Question: I had a look at the windows 8 app development resources and there are always this fency layouts with different templated items (see below) but I could not find a sample how this should be done.

Does anyone have a sample or even know how to do it?
Maybe the question is a little bit to unclear.
I want to know how the designs you can see in all the Windows 8 demo apps and in the image above are done. For example often there are different headlines (friends, restaurants, wishlist,...) with lists below. This lists contain sometimes images that are, lets say 10x10, and others are 20x10 (see 3 col in the image). Is there a build in and easy way to achieve this or do they just stack lists and templates (using stackpanels and such things) somehow?
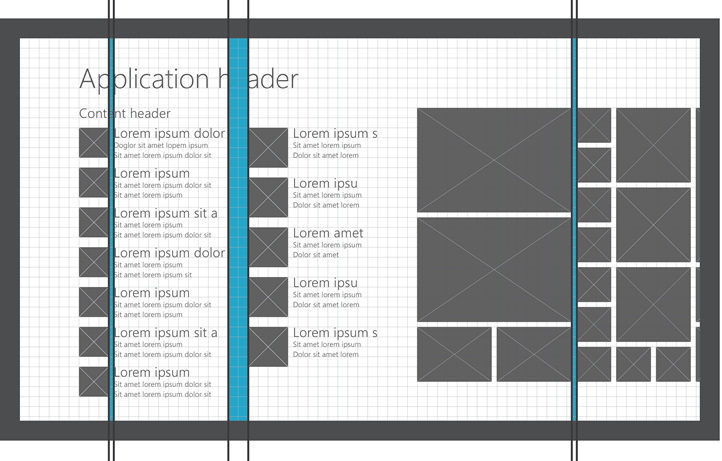
Answer: I have found something in the documentation of the developmentcenter:
<URL>
There is a control called "VariableSizedWrapGrid" which handle this layouts!
<URL>